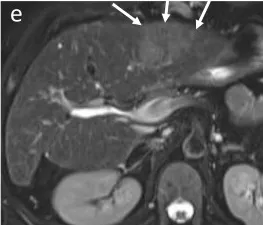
Initial MRI showing multiple hypervascular lesions and no macrovascular tumoral invasion: a main lesion (6 cm in diameter) with late washout on portal phase and slightly hyperintense T2 in the left lobe, and multiple smaller lesions in the right lobe. (E) T2 sequence: main left lesion slightly hyperintense T2.
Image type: radiology (mri)